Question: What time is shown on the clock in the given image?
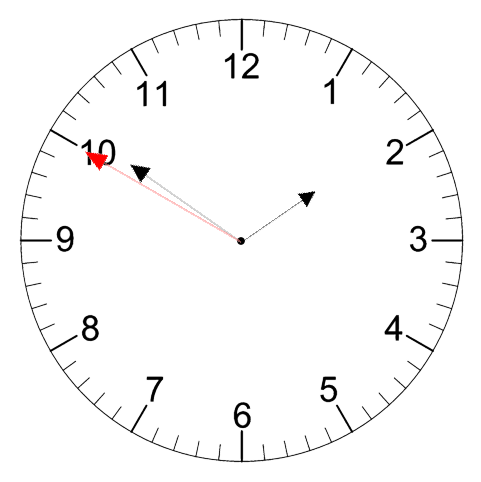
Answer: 01:50:50